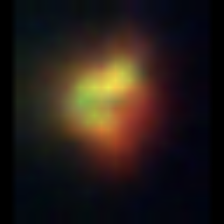
Taxon: NanoPlankton
Group: Other